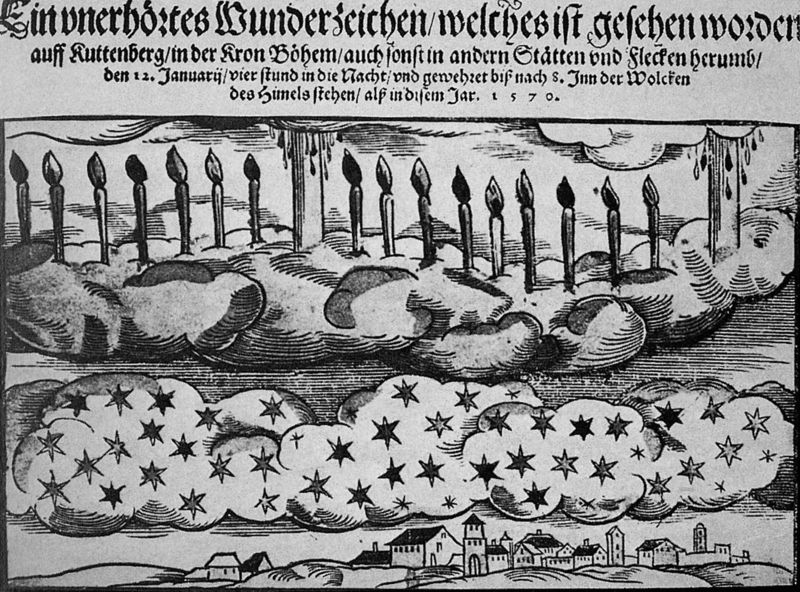
Titel: Ein Nordlicht über Kuttenberg in Böhmen / 12.1.1570
Schlagwörter: himmel, wolken, stadt, abend, nacht, schwarz, zeichnung, haus, wolke, horizont, häuser, turm, deutschland, schrift, dorf, grafik, graphik, kerze, kerzen, deutsch, flamme, türme, stern, druck, druckgraphik, sterne, druckgrafik, radierung, text, wachs, erscheinung, stadtmauer, speere, wunder, himmelserscheinung, wunderzeichen, 1570, ruttenberg